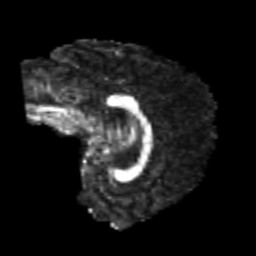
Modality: FA
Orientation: sagittal
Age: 25
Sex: male
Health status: healthy
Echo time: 0.074 s